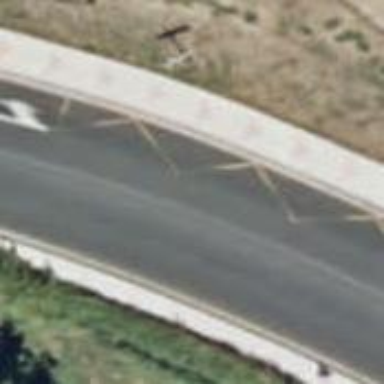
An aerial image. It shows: Bus stop with platform for public transport.